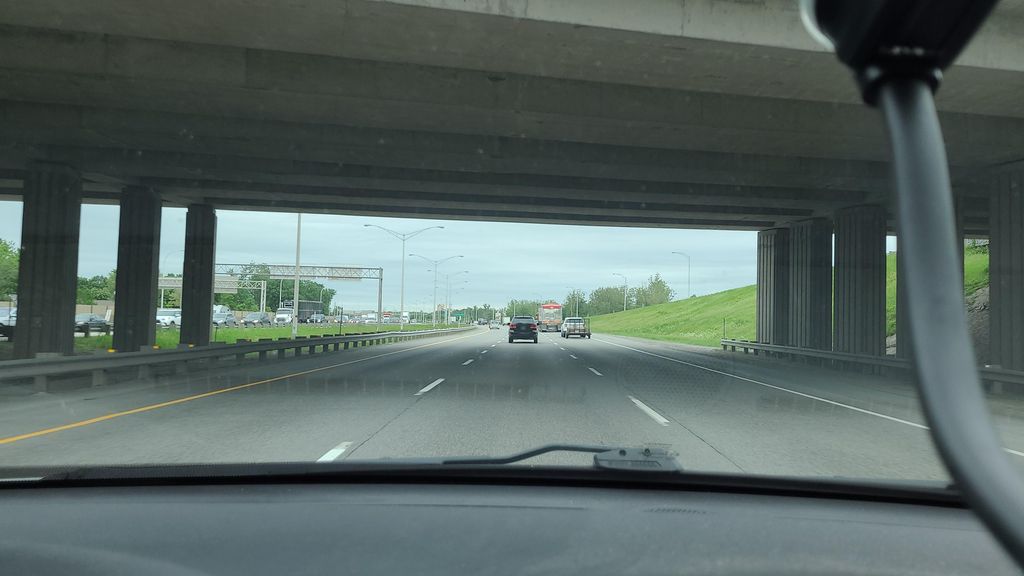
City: montreal